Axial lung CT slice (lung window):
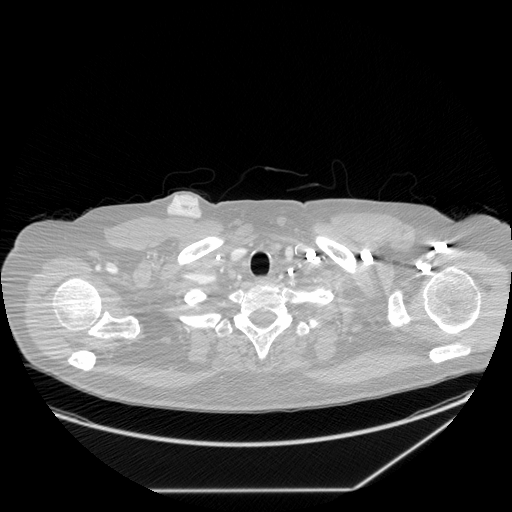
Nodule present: no